Question: I am using a Worklight adapter to consume restful service. 'Apache wink' is my restful implementation servlet. I have used 'jackson' related jars in my service.
If I try to consume service with 'form-urlencoded' type, it runs smoothly. However when I try to consume 'JSON', it fails with parse exception on the first character of JSON string sent from adapter.
Relevant implementation and exception, below.
Adapter code to consume service (runs in worklight server):
'''
var input = {
method : 'post',
returnedContentType : 'json',
path : loginRequestPath,
headers : { 'Content-Type': 'application/json' },
parameters:{"commonname": username, "password" : password }
};
return WL.Server.invokeHttp(input);
'''
Jackson registration (<URL>. Same exception occurs even though I remove this code totally.
'''
public Set<Object> getSingletons() {
Set<Object> s = new HashSet<Object>();
// Register the Jackson provider for JSON
// Make (de)serializer use a subset of JAXB and (afterwards) Jackson annotations
// See http://wiki.fasterxml.com/JacksonJAXBAnnotations for more information
ObjectMapper mapper = new ObjectMapper();
AnnotationIntrospector primary = new JaxbAnnotationIntrospector();//new JacksonAnnotationIntrospector();
AnnotationIntrospector secondary = new JacksonAnnotationIntrospector();
AnnotationIntrospector pair = new AnnotationIntrospector.Pair(primary, secondary);
mapper.getDeserializationConfig().setAnnotationIntrospector(pair);//setAnnotationIntrospector(pair);
mapper.getSerializationConfig().setAnnotationIntrospector(pair);
// Set up the provider
JacksonJaxbJsonProvider jaxbProvider = new JacksonJaxbJsonProvider();
jaxbProvider.setMapper(mapper);
s.add(jaxbProvider);
return s;
}
'''
List of jackson-related JARs in my build path:

For Apache wink, I have used:
wink, wink client, wink common and wink server jars (1.4).
The exception:
'''
16:39:18,143 INFO [STDOUT] 16:39:18,142 ERROR [RequestProcessor] An unhandled exception occurred which will be propagated to the container.
org.codehaus.jackson.JsonParseException: Unexpected character ('c' (code 99)): expected a valid value (number, String, array, object, 'true', 'false' or 'null')
at [Source: org.apache.wink.server.internal.log.Requests$LoggedServletInputStream@2ed482c6; line: 1, column: 2]
at org.codehaus.jackson.JsonParser._constructError(JsonParser.java:1433)
at org.codehaus.jackson.impl.JsonParserMinimalBase._reportError(JsonParserMinimalBase.java:521)
at org.codehaus.jackson.impl.JsonParserMinimalBase._reportUnexpectedChar(JsonParserMinimalBase.java:442)
at org.codehaus.jackson.impl.Utf8StreamParser._handleUnexpectedValue(Utf8StreamParser.java:2090)
at org.codehaus.jackson.impl.Utf8StreamParser._nextTokenNotInObject(Utf8StreamParser.java:606)
at org.codehaus.jackson.impl.Utf8StreamParser.nextToken(Utf8StreamParser.java:492)
at org.codehaus.jackson.map.ObjectMapper._initForReading(ObjectMapper.java:2761)
at org.codehaus.jackson.map.ObjectMapper._readValue(ObjectMapper.java:2682)
at org.codehaus.jackson.map.ObjectMapper.readValue(ObjectMapper.java:1308)
at org.codehaus.jackson.jaxrs.JacksonJsonProvider.readFrom(JacksonJsonProvider.java:398)
at org.apache.wink.server.internal.registry.ServerInjectableFactory$EntityParam.getValue(ServerInjectableFactory.java:200)
at org.apache.wink.common.internal.registry.InjectableFactory.instantiate(InjectableFactory.java:68)
at org.apache.wink.server.internal.handlers.CreateInvocationParametersHandler.handleRequest(CreateInvocationParametersHandler.java:44)
at org.apache.wink.server.handlers.RequestHandlersChain.handle(RequestHandlersChain.java:26)
at org.apache.wink.server.handlers.RequestHandlersChain.handle(RequestHandlersChain.java:22)
at org.apache.wink.server.handlers.AbstractHandlersChain.doChain(AbstractHandlersChain.java:63)
at org.apache.wink.server.internal.handlers.FindResourceMethodHandler.handleResourceMethod(FindResourceMethodHandler.java:151)
at org.apache.wink.server.internal.handlers.FindResourceMethodHandler.handleRequest(FindResourceMethodHandler.java:65)
at org.apache.wink.server.handlers.RequestHandlersChain.handle(RequestHandlersChain.java:26)
at org.apache.wink.server.handlers.RequestHandlersChain.handle(RequestHandlersChain.java:22)
at org.apache.wink.server.handlers.AbstractHandlersChain.doChain(AbstractHandlersChain.java:63)
at org.apache.wink.server.internal.handlers.FindRootResourceHandler.handleRequest(FindRootResourceHandler.java:95)
at org.apache.wink.server.handlers.RequestHandlersChain.handle(RequestHandlersChain.java:26)
at org.apache.wink.server.handlers.RequestHandlersChain.handle(RequestHandlersChain.java:22)
at org.apache.wink.server.handlers.AbstractHandlersChain.doChain(AbstractHandlersChain.java:63)
at org.apache.wink.server.internal.handlers.HeadMethodHandler.handleRequest(HeadMethodHandler.java:53)
at org.apache.wink.server.handlers.RequestHandlersChain.handle(RequestHandlersChain.java:26)
at org.apache.wink.server.handlers.RequestHandlersChain.handle(RequestHandlersChain.java:22)
at org.apache.wink.server.handlers.AbstractHandlersChain.doChain(AbstractHandlersChain.java:63)
at org.apache.wink.server.internal.handlers.OptionsMethodHandler.handleRequest(OptionsMethodHandler.java:46)
at org.apache.wink.server.handlers.RequestHandlersChain.handle(RequestHandlersChain.java:26)
at org.apache.wink.server.handlers.RequestHandlersChain.handle(RequestHandlersChain.java:22)
at org.apache.wink.server.handlers.AbstractHandlersChain.doChain(AbstractHandlersChain.java:63)
at org.apache.wink.server.internal.handlers.SearchResultHandler.handleRequest(SearchResultHandler.java:33)
at org.apache.wink.server.handlers.RequestHandlersChain.handle(RequestHandlersChain.java:26)
at org.apache.wink.server.handlers.RequestHandlersChain.handle(RequestHandlersChain.java:22)
at org.apache.wink.server.handlers.AbstractHandlersChain.doChain(AbstractHandlersChain.java:63)
at org.apache.wink.server.internal.log.ResourceInvocation.handleRequest(ResourceInvocation.java:92)
at org.apache.wink.server.handlers.RequestHandlersChain.handle(RequestHandlersChain.java:26)
at org.apache.wink.server.handlers.RequestHandlersChain.handle(RequestHandlersChain.java:22)
at org.apache.wink.server.handlers.AbstractHandlersChain.doChain(AbstractHandlersChain.java:63)
at org.apache.wink.server.internal.log.Requests.handleRequest(Requests.java:76)
at org.apache.wink.server.handlers.RequestHandlersChain.handle(RequestHandlersChain.java:26)
at org.apache.wink.server.handlers.RequestHandlersChain.handle(RequestHandlersChain.java:22)
at org.apache.wink.server.handlers.AbstractHandlersChain.doChain(AbstractHandlersChain.java:63)
at org.apache.wink.server.handlers.AbstractHandlersChain.run(AbstractHandlersChain.java:48)
at org.apache.wink.server.internal.RequestProcessor.handleRequestWithoutFaultBarrier(RequestProcessor.java:207)
at org.apache.wink.server.internal.RequestProcessor.handleRequest(RequestProcessor.java:154)
at org.apache.wink.server.internal.servlet.RestServlet.service(RestServlet.java:119)
at javax.servlet.http.HttpServlet.service(HttpServlet.java:717)
at org.apache.catalina.core.ApplicationFilterChain.internalDoFilter(ApplicationFilterChain.java:290)
at org.apache.catalina.core.ApplicationFilterChain.doFilter(ApplicationFilterChain.java:206)
at org.jboss.web.tomcat.filters.ReplyHeaderFilter.doFilter(ReplyHeaderFilter.java:96)
at org.apache.catalina.core.ApplicationFilterChain.internalDoFilter(ApplicationFilterChain.java:235)
at org.apache.catalina.core.ApplicationFilterChain.doFilter(ApplicationFilterChain.java:206)
at org.apache.catalina.core.StandardWrapperValve.invoke(StandardWrapperValve.java:235)
at org.apache.catalina.core.StandardContextValve.invoke(StandardContextValve.java:191)
at org.jboss.web.tomcat.security.SecurityAssociationValve.invoke(SecurityAssociationValve.java:190)
at org.jboss.web.tomcat.security.JaccContextValve.invoke(JaccContextValve.java:92)
at org.jboss.web.tomcat.security.SecurityContextEstablishmentValve.process(SecurityContextEstablishmentValve.java:126)
at org.jboss.web.tomcat.security.SecurityContextEstablishmentValve.invoke(SecurityContextEstablishmentValve.java:70)
at org.apache.catalina.core.StandardHostValve.invoke(StandardHostValve.java:127)
at org.apache.catalina.valves.ErrorReportValve.invoke(ErrorReportValve.java:102)
at org.jboss.web.tomcat.service.jca.CachedConnectionValve.invoke(CachedConnectionValve.java:158)
at org.apache.catalina.core.StandardEngineValve.invoke(StandardEngineValve.java:109)
at org.apache.catalina.connector.CoyoteAdapter.service(CoyoteAdapter.java:330)
at org.apache.coyote.http11.Http11Processor.process(Http11Processor.java:829)
at org.apache.coyote.http11.Http11Protocol$Http11ConnectionHandler.process(Http11Protocol.java:598)
at org.apache.tomcat.util.net.JIoEndpoint$Worker.run(JIoEndpoint.java:447)
at java.lang.Thread.run(Unknown Source)
'''
Things to consider:
In adapter code, inside parameter 'parameters:{"commonname": username, "password" : password }' , the first character fails all the time. This time it was 'c' , so it failed with 'c' (code 99 is corresponding 'ASCII' value of 'c').
If it'd be: 'parameters:{"username": username, "password" : password }', it will fail with 'u' and the corresponding code changes to its 'ASCII' value i.e. 117.
I also tried with single quote instead of double quote, no quote and escaping quote. Every time it fails on first character.
I also tried creating JSON explicitly and pass it as parameter like:
'''
var credentials = JSON.stringify({'username': username, 'password': password});
parameters: {"credentials":credentials} //still fails in first char
//also as parameters: {credentials} :
//this fails in adapter itself for wrong type of parameter
'''
What I think is:
Since it fails in parsing, I think either the way I am trying to send JSON from adapter is not a right way to do it or I have not registered Jackson properly such that it can not parse the JSON correctly. But I am totally lost where to look for this problem.
I really appreciate you all for spending time to read this long question and any helpful inputs.
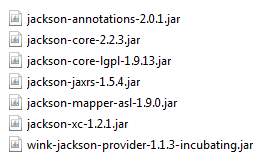
Answer: Your 'JSON' is not valid. Consider this:
'''
{
"commonname": "username",
"password": "password"
}
'''
'"' mark is really needed.